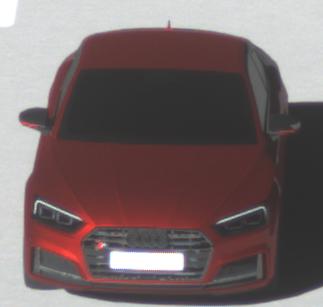
Make: Audi
Model: S5 Sportback
Detailed model: 8T Facelift
Model produced from: 2011
Model produced until: 2016
Doors: 5
Color: red
Road condition: dry road
Daytime: morning or afternoon
Contrast: high contrast